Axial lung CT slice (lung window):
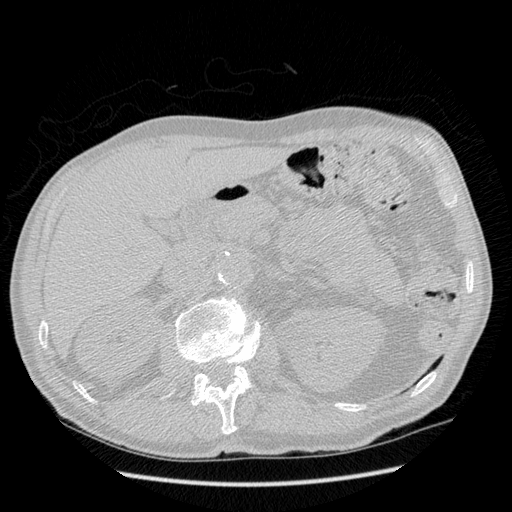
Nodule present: no